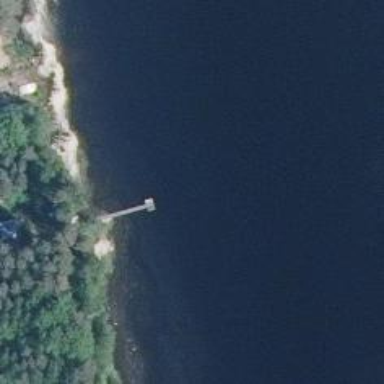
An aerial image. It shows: Man-made pier.